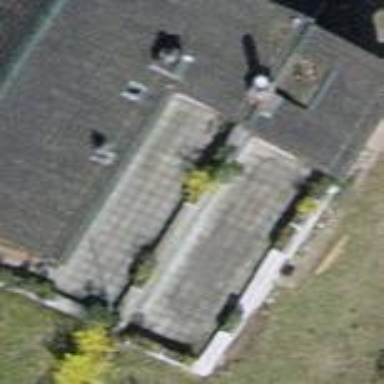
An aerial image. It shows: Building with tile roof.